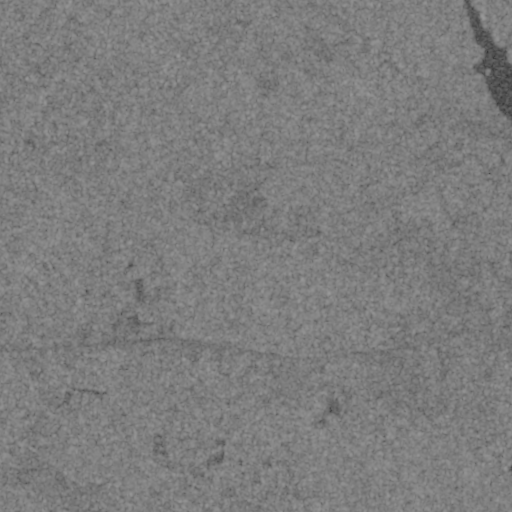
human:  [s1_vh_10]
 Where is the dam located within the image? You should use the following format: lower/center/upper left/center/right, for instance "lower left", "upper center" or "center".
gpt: The dam is located in the upper right of the image.
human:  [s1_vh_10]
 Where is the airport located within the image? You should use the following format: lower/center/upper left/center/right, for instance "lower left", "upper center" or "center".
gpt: There is no airport in the image.

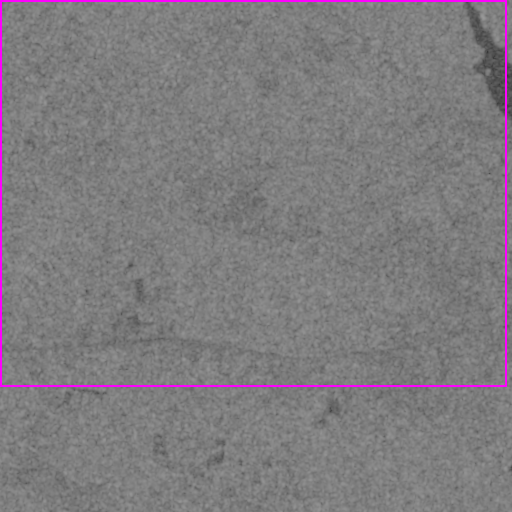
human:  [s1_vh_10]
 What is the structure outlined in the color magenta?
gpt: The structure outlined in magenta is a crop field.
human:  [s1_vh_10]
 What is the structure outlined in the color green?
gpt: There is no green outline.